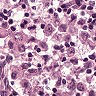
Metastatic tissue present: yes